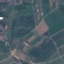
Land use / land cover class: PermanentCrop